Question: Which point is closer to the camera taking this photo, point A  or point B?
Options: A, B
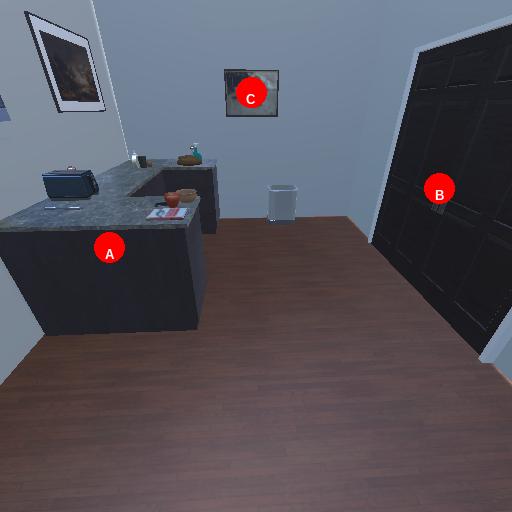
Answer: A